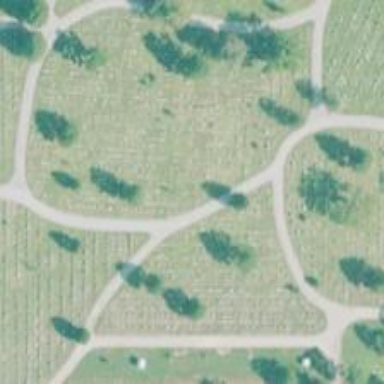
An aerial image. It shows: Sector within cemetery.